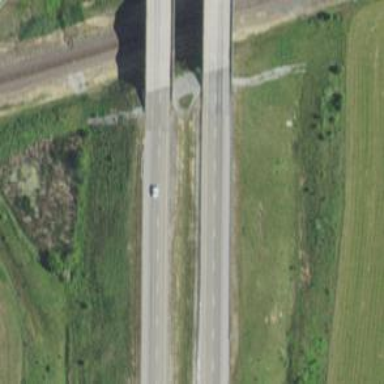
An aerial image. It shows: Bridge over motorway.